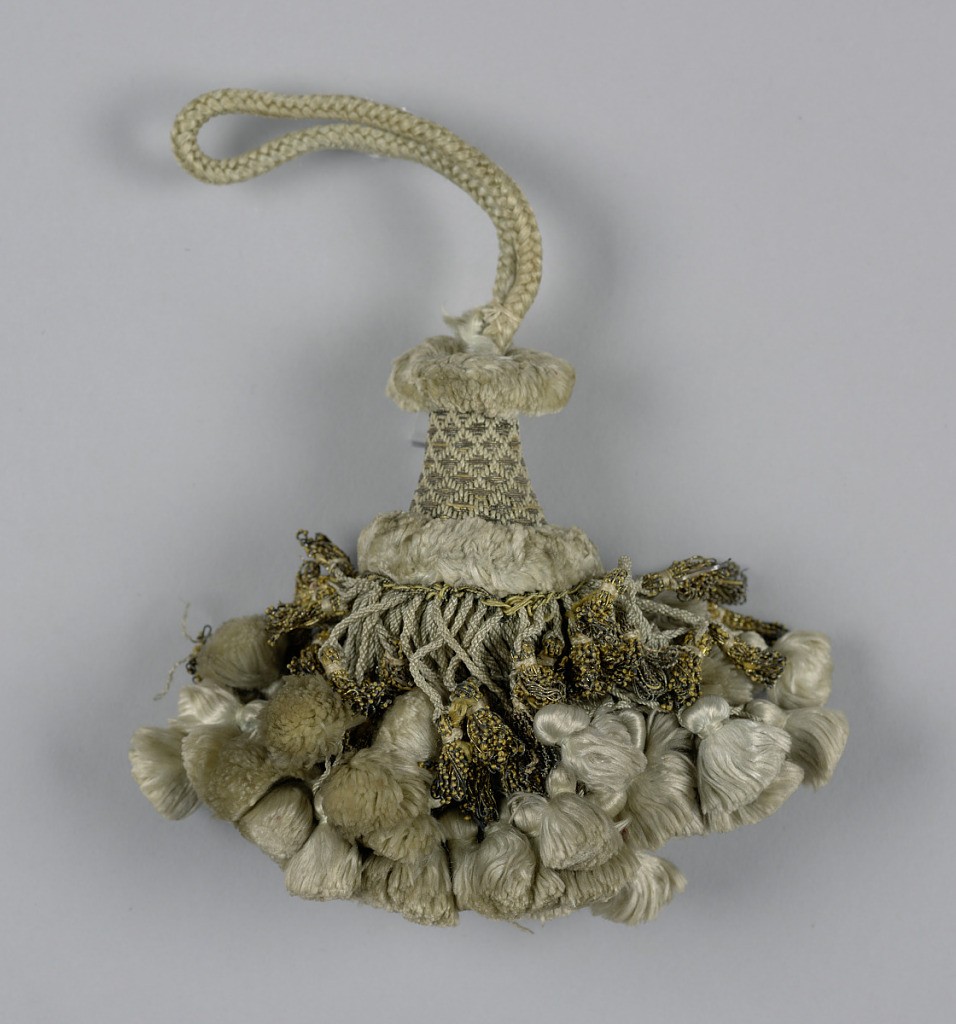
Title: Tassel
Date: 18th century
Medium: silk, metal thread, wooden core
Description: Skirt of gray silk threads with gray silk tassels partly covered by gray silk threads with metal thread tassels. Head, cylindrical and broadening at the base, is covered with gray silk with metal threads in a lozenge pattern. Collars of cut threads at top and bottom. Cord of white silk.